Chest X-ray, PA view. Patient: 49 years old, sex F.
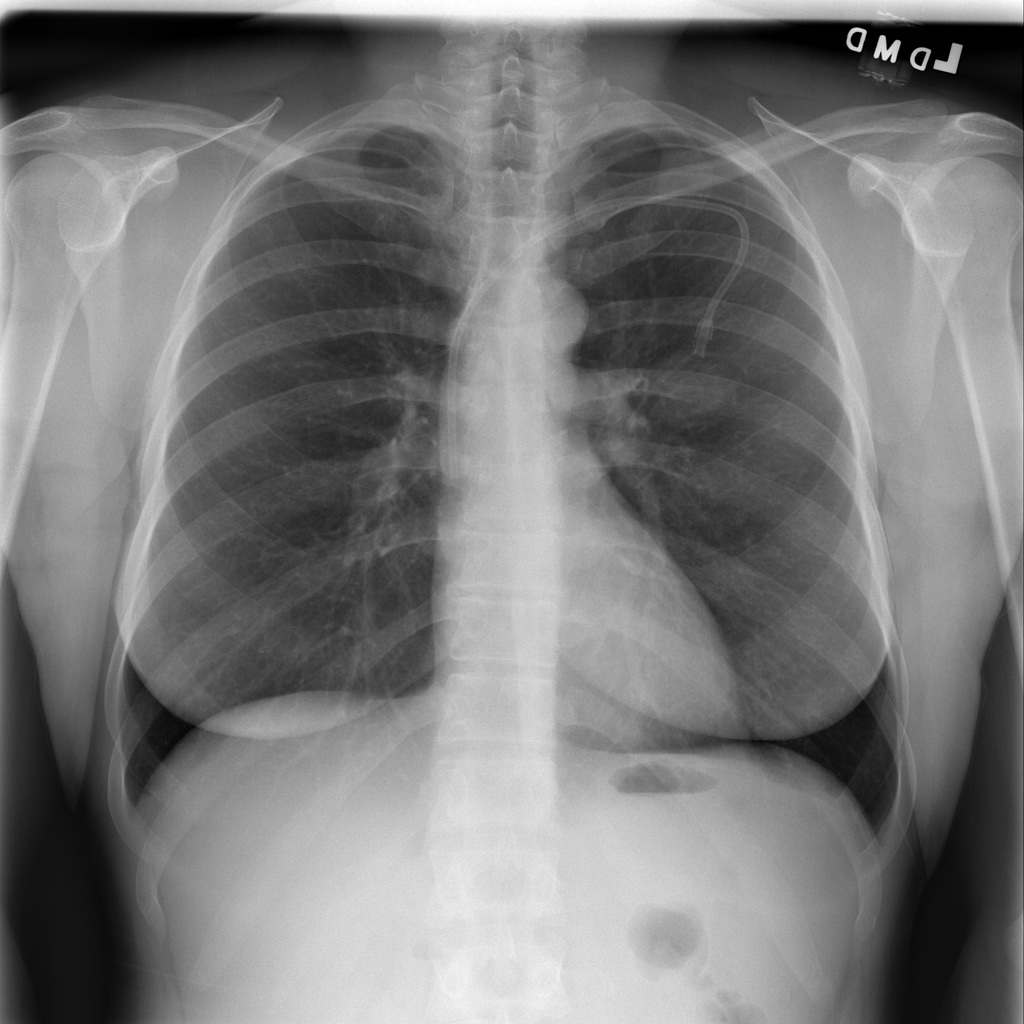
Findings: No Finding